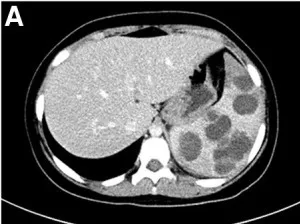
Contrast-enhanced abdominal CT scan. (A): Multiple low-density lesions of the spleen.
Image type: radiology (ct)